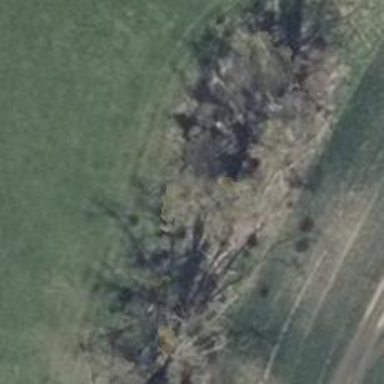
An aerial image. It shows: Row of trees in natural setting.